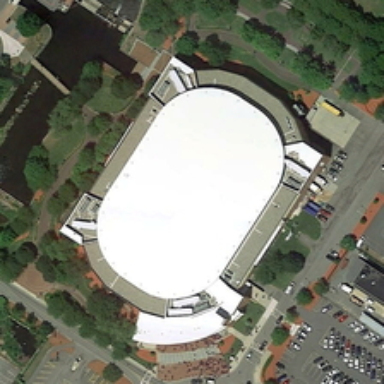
Many green trees are around a large white building near a pond and a parking lot .